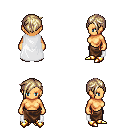
a pixel art fantasy rpg character, female body template, human, tanned skin, white cape, robe skirt, white blonde pixie cut hairstyle, gold boots, four views (front, back, left, right), 2x2 character sprite sheet, small pixel art, hard edges, no anti-aliasing